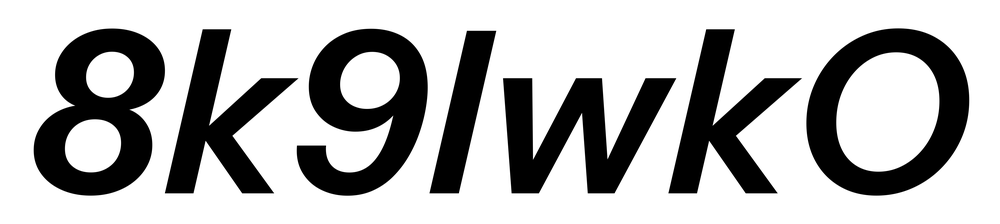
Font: InstrumentSans-Italic_SemiBold_Italic